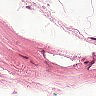
Metastatic tissue present: no